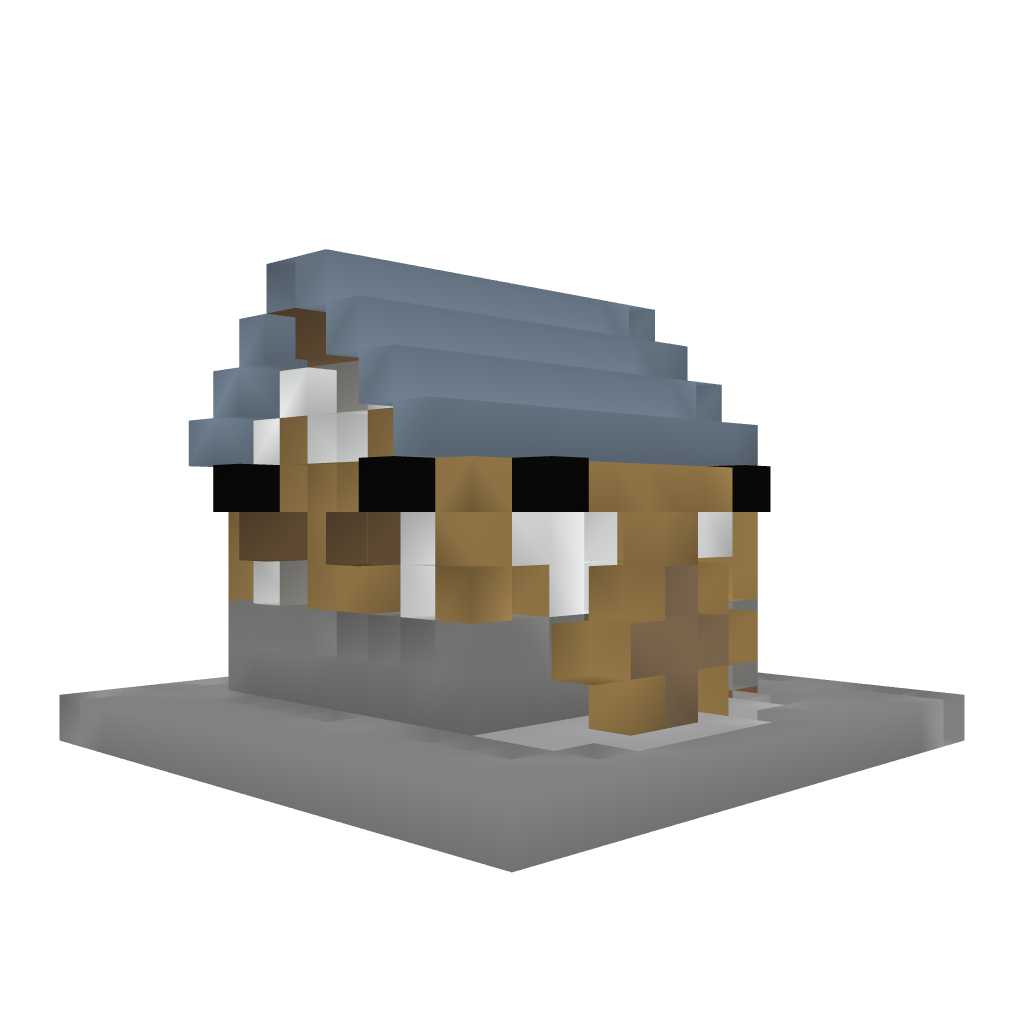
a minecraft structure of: Watermill